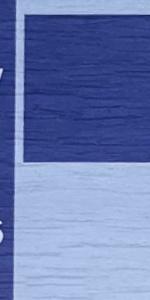
Label: Empty